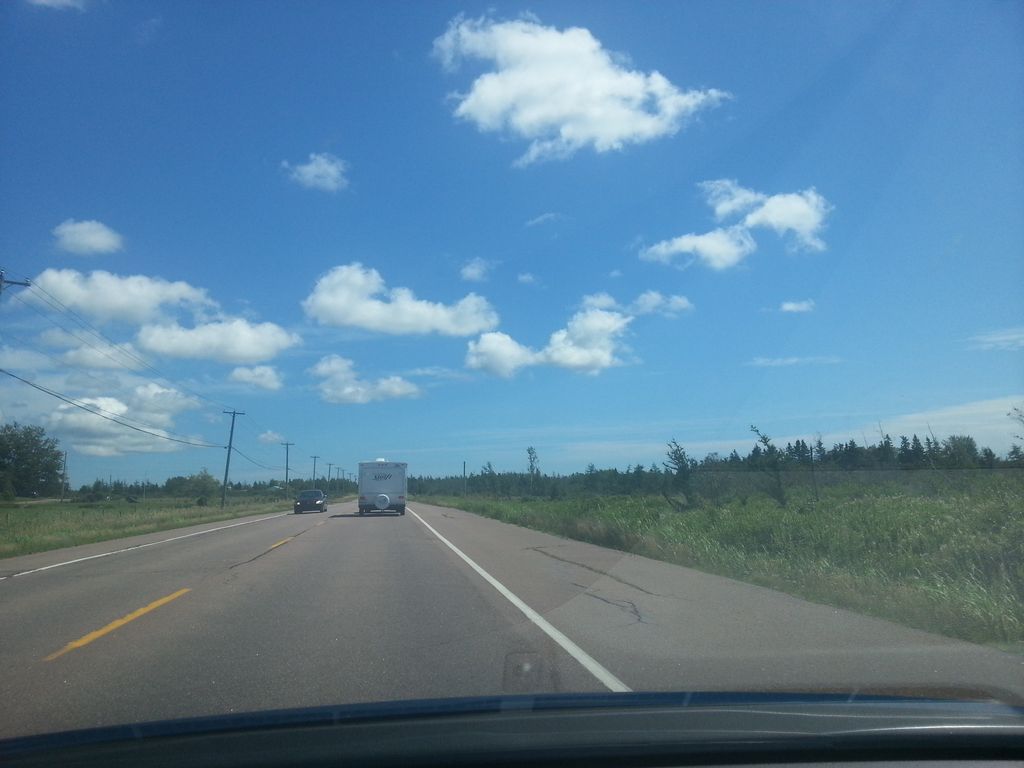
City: charlottetown